Interaction volume radius: 5 \u00c5
Interaction volume height: 20 \u00c5
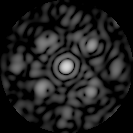
Disorder parameter: 0.5344